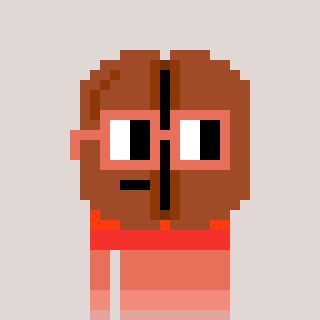
a pixel art character with square orange glasses, a coffeebean-shaped head and a peachy-colored body on a warm background